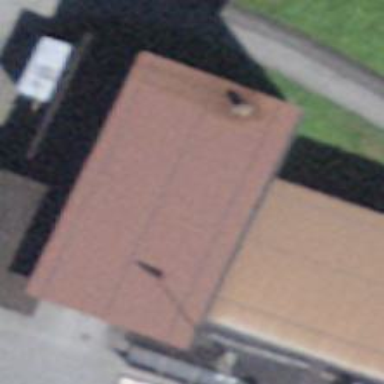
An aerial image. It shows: Restaurant.